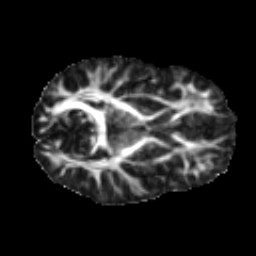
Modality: FA
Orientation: axial
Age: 16
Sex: male
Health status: ill
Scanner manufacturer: ge
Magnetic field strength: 3 T
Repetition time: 6.752 s
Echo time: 0.079 s